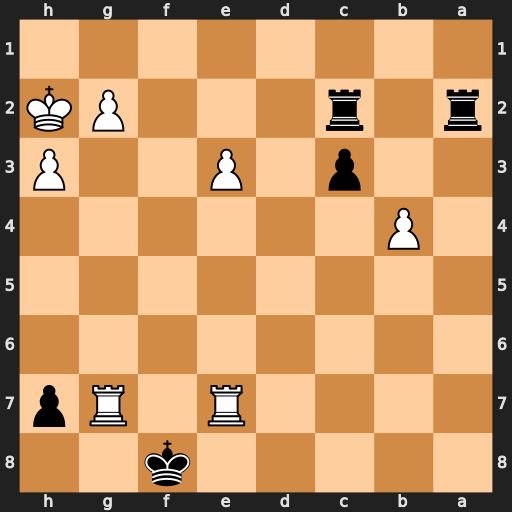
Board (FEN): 5k2/4R1Rp/8/8/1P6/2p1P2P/r1r3PK/8
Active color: b
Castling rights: -
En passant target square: -
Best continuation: Rxg2+ Rxg2 Rxg2+ Kxg2 Kxe7 Kf3 c2